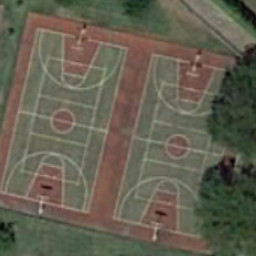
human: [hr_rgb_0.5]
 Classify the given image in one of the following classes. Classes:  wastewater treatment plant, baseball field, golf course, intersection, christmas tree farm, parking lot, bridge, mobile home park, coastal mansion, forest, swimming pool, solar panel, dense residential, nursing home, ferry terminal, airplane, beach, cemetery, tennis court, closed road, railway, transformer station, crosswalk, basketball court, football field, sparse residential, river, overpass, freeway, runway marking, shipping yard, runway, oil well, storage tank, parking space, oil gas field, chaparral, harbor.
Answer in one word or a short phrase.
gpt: basketball court